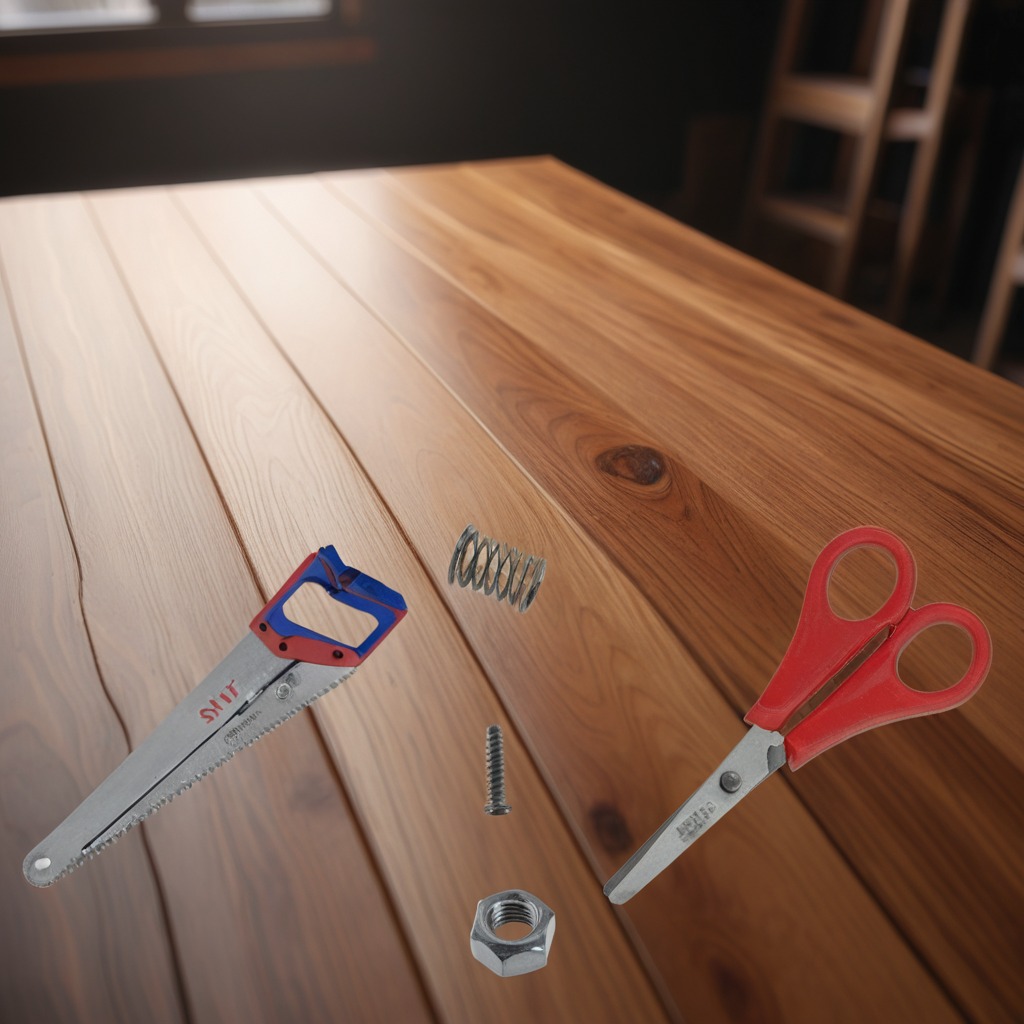
A metal machine screw, a coiled metal spring, a handheld metal saw, a metal nut, and a pair of scissors are lying on the wooden table.